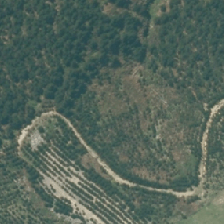
Land cover: harvested_forest